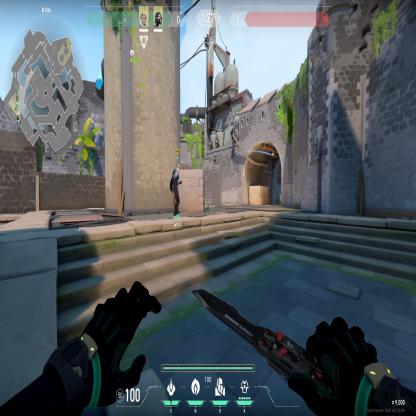
Label: teammate